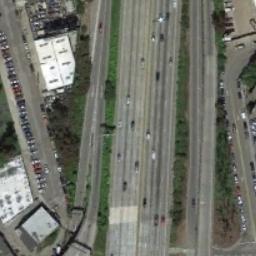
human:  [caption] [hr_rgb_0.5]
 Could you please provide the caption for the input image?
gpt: The freeway is next to the parking lot with some cars .

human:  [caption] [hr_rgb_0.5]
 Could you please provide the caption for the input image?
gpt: Some straight freeways go through the block and some cars are driving on freeways .

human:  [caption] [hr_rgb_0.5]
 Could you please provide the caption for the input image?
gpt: The trees cast their shadows on the highway .

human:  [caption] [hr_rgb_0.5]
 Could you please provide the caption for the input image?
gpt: There are many buildings and roads and green plants on both sides of the freeway, There are many cars on the freeway, And many cars are parked on the open space beside the freeway .

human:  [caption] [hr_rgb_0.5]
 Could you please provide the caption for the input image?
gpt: There are green belts along the freeway beside a parking lot and a white building .